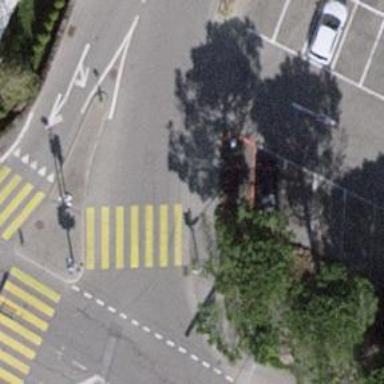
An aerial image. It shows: Road with traffic signals.